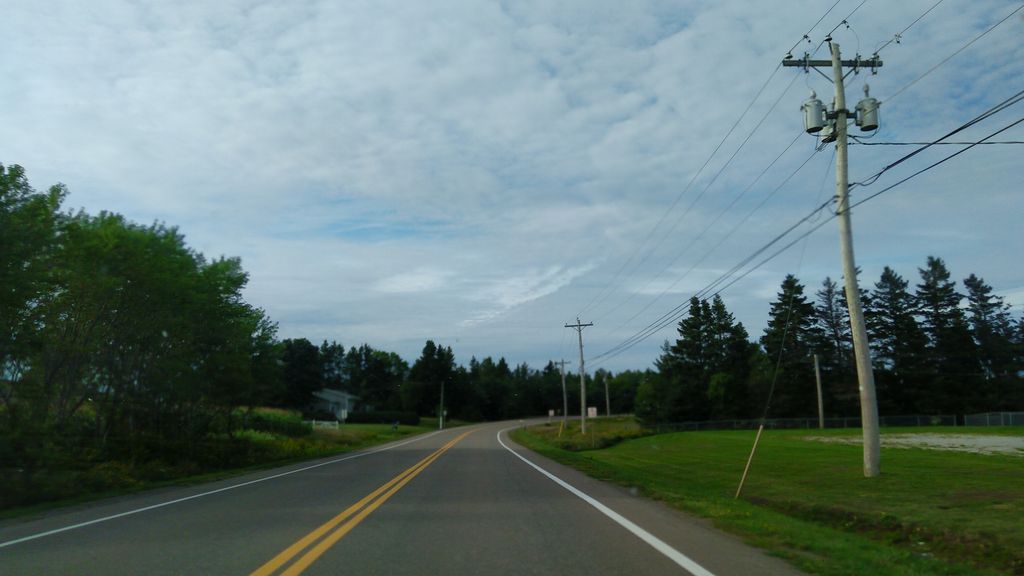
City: charlottetown